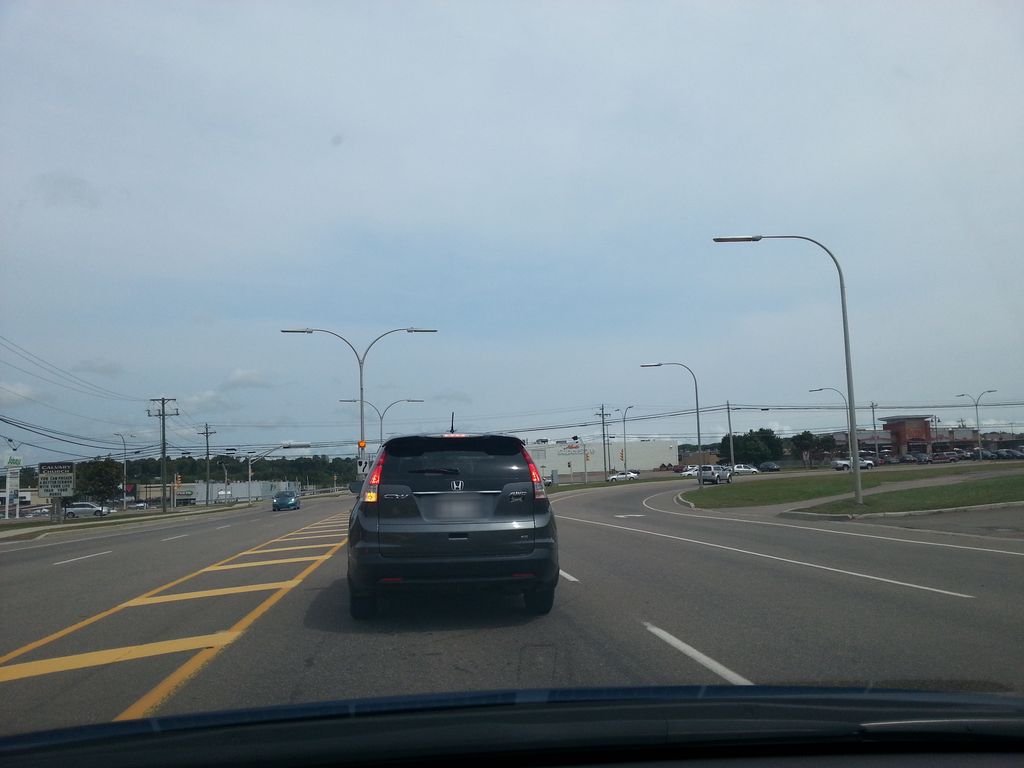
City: charlottetown